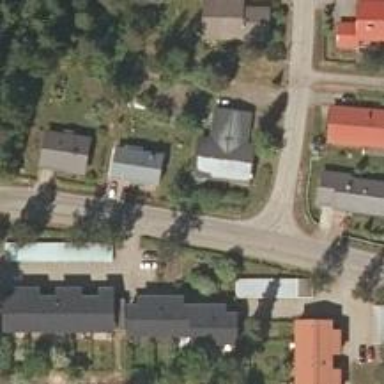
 featuring separate sidewalk and cycle track."